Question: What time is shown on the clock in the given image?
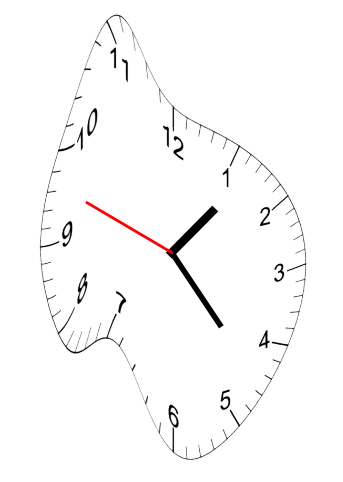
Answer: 01:22:48